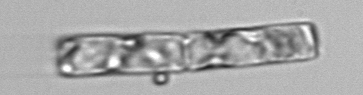
Label: Guinardia_delicatula